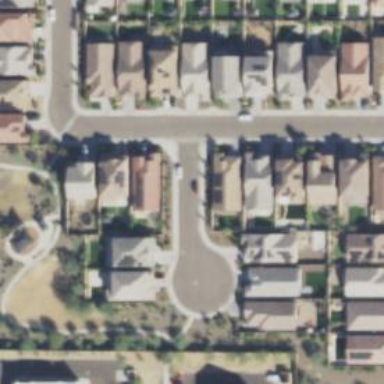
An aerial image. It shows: Asphalt road in residential area.